Question: I have a 'UINavigationController' in which there is a MainViewController with 'UITableView' and a ToolBar button. Selecting a 'UITableViewCell' will push to 'SecondViewController' and tapping Toolbar button will push to 'ThirdViewController', both with StoryBoard segue.
Both ViewControllers are pushed OK for the first time, but when 'UINavigationController' pushes the 'SecondViewController' first and pop back to 'MainViewController', then pushing 'ThirdViewController' will cause the app to crash. So I thought something has to be wrong with 'ThirdViewController's' code, but the error message is:
'''
SecondViewController respondsToSelector:]: message sent to deallocated instance 0x115621d0
'''
The weird thing is why 'SecondViewController' is in the error message while I'm pushing the 'ThirdViewController'?
I put breakpoint and 'prepareForSegue' on 'MainViewController' is getting called without error, 'viewDidLoad' on 'ThirdViewController' is getting called after that without error, but when I click continue at the end of 'viewDidLoad' the app crashes.
Using Instruments with Zombies enabled shows this:

I'm pushing 'ThirdViewController', why the code goes into 'SecontViewController' segue? I couldn't get any idea what is wrong with the code? I'm using ARC, so I didn't released anything by mistake.
Screenshot of SB:
Class definition of all three View Controllers
'''
// MainViewController.h
@interface MainViewController : UITableViewController <UIAlertViewDelegate, UIActionSheetDelegate, UIImagePickerControllerDelegate, UINavigationControllerDelegate, MFMailComposeViewControllerDelegate, UIPageViewControllerDelegate, UIPageViewControllerDataSource, SecondViewControllerDelegate> {
BOOL _thumbnailTapped;
}
- (void)showQuickTour:(id)sender;
- (void)Purchased;
- (IBAction) pickThumbnailImage:(id)sender;
@property (strong, nonatomic) UIPageViewController *pageViewController;
@property (strong, nonatomic) NSArray *pageTitles;
@property (strong, nonatomic) NSArray *pageImages;
@property (strong, nonatomic) NSArray *pageImages_3_5;
@property (nonatomic, weak) IBOutlet UIBarButtonItem *editOptionsLabel;
@property (nonatomic, strong) NSCache* thumbnailCache;
@property (nonatomic, strong) NSCache* emailCountCache;
@property (nonatomic, weak) NSIndexPath* currentIndexPath;
@property (nonatomic, readwrite) BOOL deleting;
@property (nonatomic, weak) ABContact *returnedMailingList;
@property (nonatomic, strong) SoundEffect* deleteFX;
@end
//SecondViewController.h
@protocol SecondViewControllerDelegate <NSObject>
- (void)getBackCurrentMailingList:(id)controller didFinishEnteringItem:(ABContact *)currentMailingList;
@end
@protocol ModalViewDelegate
@optional
- (void) getBackGroup:(NSDictionary *) group;
- (void) getBackContacts:(NSArray *)c andEmails:(NSArray *)e;
- (void) getBackPastedContacts:(NSArray *)contacts;
- (void) getBackPullView:(BOOL)pullled;
@end
@interface SecondViewController : UITableViewController <ModalViewDelegate, UIImagePickerControllerDelegate, UINavigationControllerDelegate, UIActionSheetDelegate, UIAlertViewDelegate, MFMailComposeViewControllerDelegate>
{
ABContact *currentML;
BOOL _isViewPulled;
}
- (IBAction) pickImage:(id)sender;
- (IBAction) composeEmail:(id)sender;
- (IBAction) PasteGroup:(id)sender;
- (IBAction) dismissPopUp:(id)sender;
@property (nonatomic, weak) IBOutlet UIBarButtonItem *composeButton;
@property (nonatomic, strong) NSCache* thumbnailCache;
@property (nonatomic, strong) ABContact* currentML;
@property (nonatomic, strong) NSMutableDictionary* currentMailingList;
@property (nonatomic, strong) NSArray* pastedContatcs;
@property (nonatomic, strong) NSDictionary* groupDictionary;
@property (nonatomic, readwrite) ABRecordID currentRecordID;
@property (nonatomic, strong) UIView* fadingView;
@property (nonatomic, strong) UILabel* fadingLabel;
@property (nonatomic, strong) UIActivityIndicatorView* fadingActivityIndicator;
@property (nonatomic, weak) id <SecondViewControllerDelegate> delegate;
@property (nonatomic, strong) SoundEffect* deleteFX;
@end
//ThirdViewController.h
@interface SettingsViewController : UIViewController <SKPaymentTransactionObserver, SKProductsRequestDelegate>
{
}
@property (strong, nonatomic) SKProductsRequest *request;
@property (strong, nonatomic) SKProduct *product;
@property (strong, nonatomic) NSString *productID;
@property (weak, nonatomic) IBOutlet UILabel *versionLabel;
@property (weak, nonatomic) IBOutlet UILabel *productLabel;
@property (weak, nonatomic) IBOutlet UITextView *productDescription;
@property (weak, nonatomic) IBOutlet UIButton *purchaseButton;
@property (weak, nonatomic) IBOutlet UIButton *buyButton;
@property (weak, nonatomic) IBOutlet UISwitch *soundFXSwitch;
@property (weak, nonatomic) IBOutlet UIActivityIndicatorView *loadingIndicator;
- (IBAction)buyProduct:(id)sender;
- (IBAction)restorePurchase:(id)sender;
- (IBAction)switchSoundFX:(id)sender;
- (IBAction)showQuickTour:(id)sender;
-(void)getProductID:(UIViewController *)viewController;
@end
'''
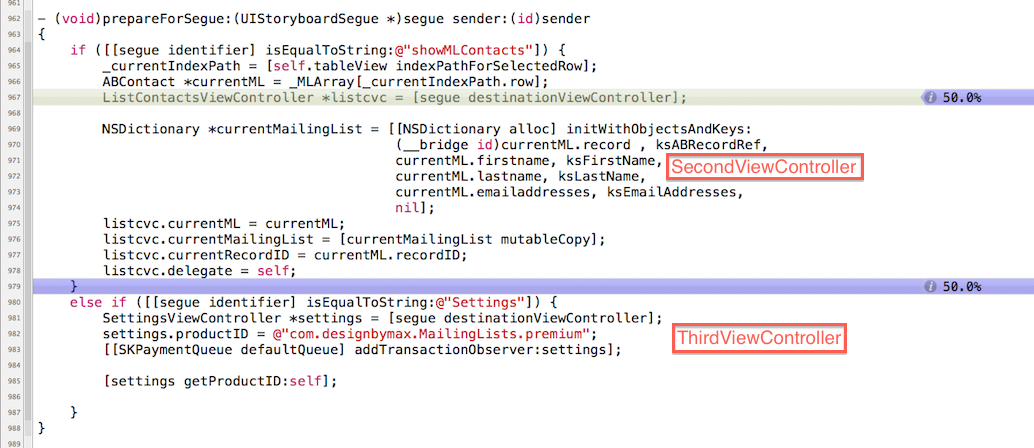
Answer: Do check if you assigning secondVC as UINavigationControllerDelegate? if yes, try setting that value to nil in viewWillDisappear